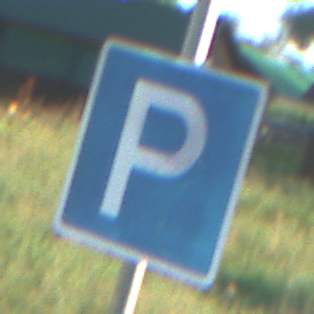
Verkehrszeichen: Parken
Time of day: MorningAfternoon
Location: Outdoor (Nature)
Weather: Clear
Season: NotSpecified
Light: Natural